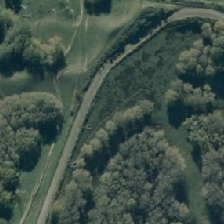
Land cover: deciduous_hardwood